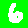
Digit: 6